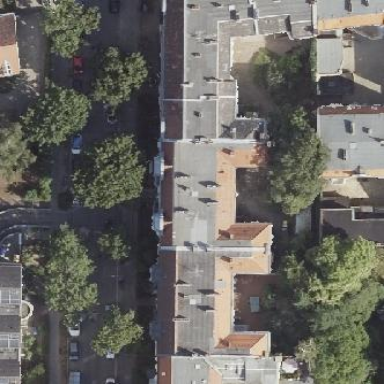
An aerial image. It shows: Residential building with apartments. It features roof made of roof tiles in double saltbox shape.